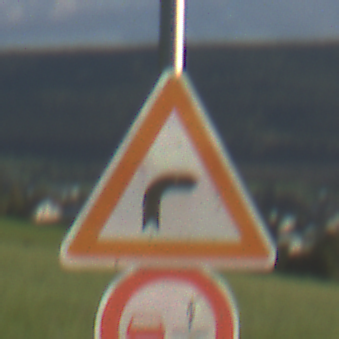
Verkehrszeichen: KurveRechts
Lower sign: VerbotUeberholenEinspurigeFahrzeuge
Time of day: MorningAfternoon
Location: Outdoor (Nature)
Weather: PartlyCloudy
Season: NotSpecified
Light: Natural